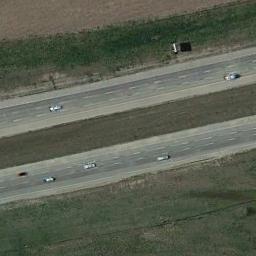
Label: freeway